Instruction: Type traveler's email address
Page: traveler
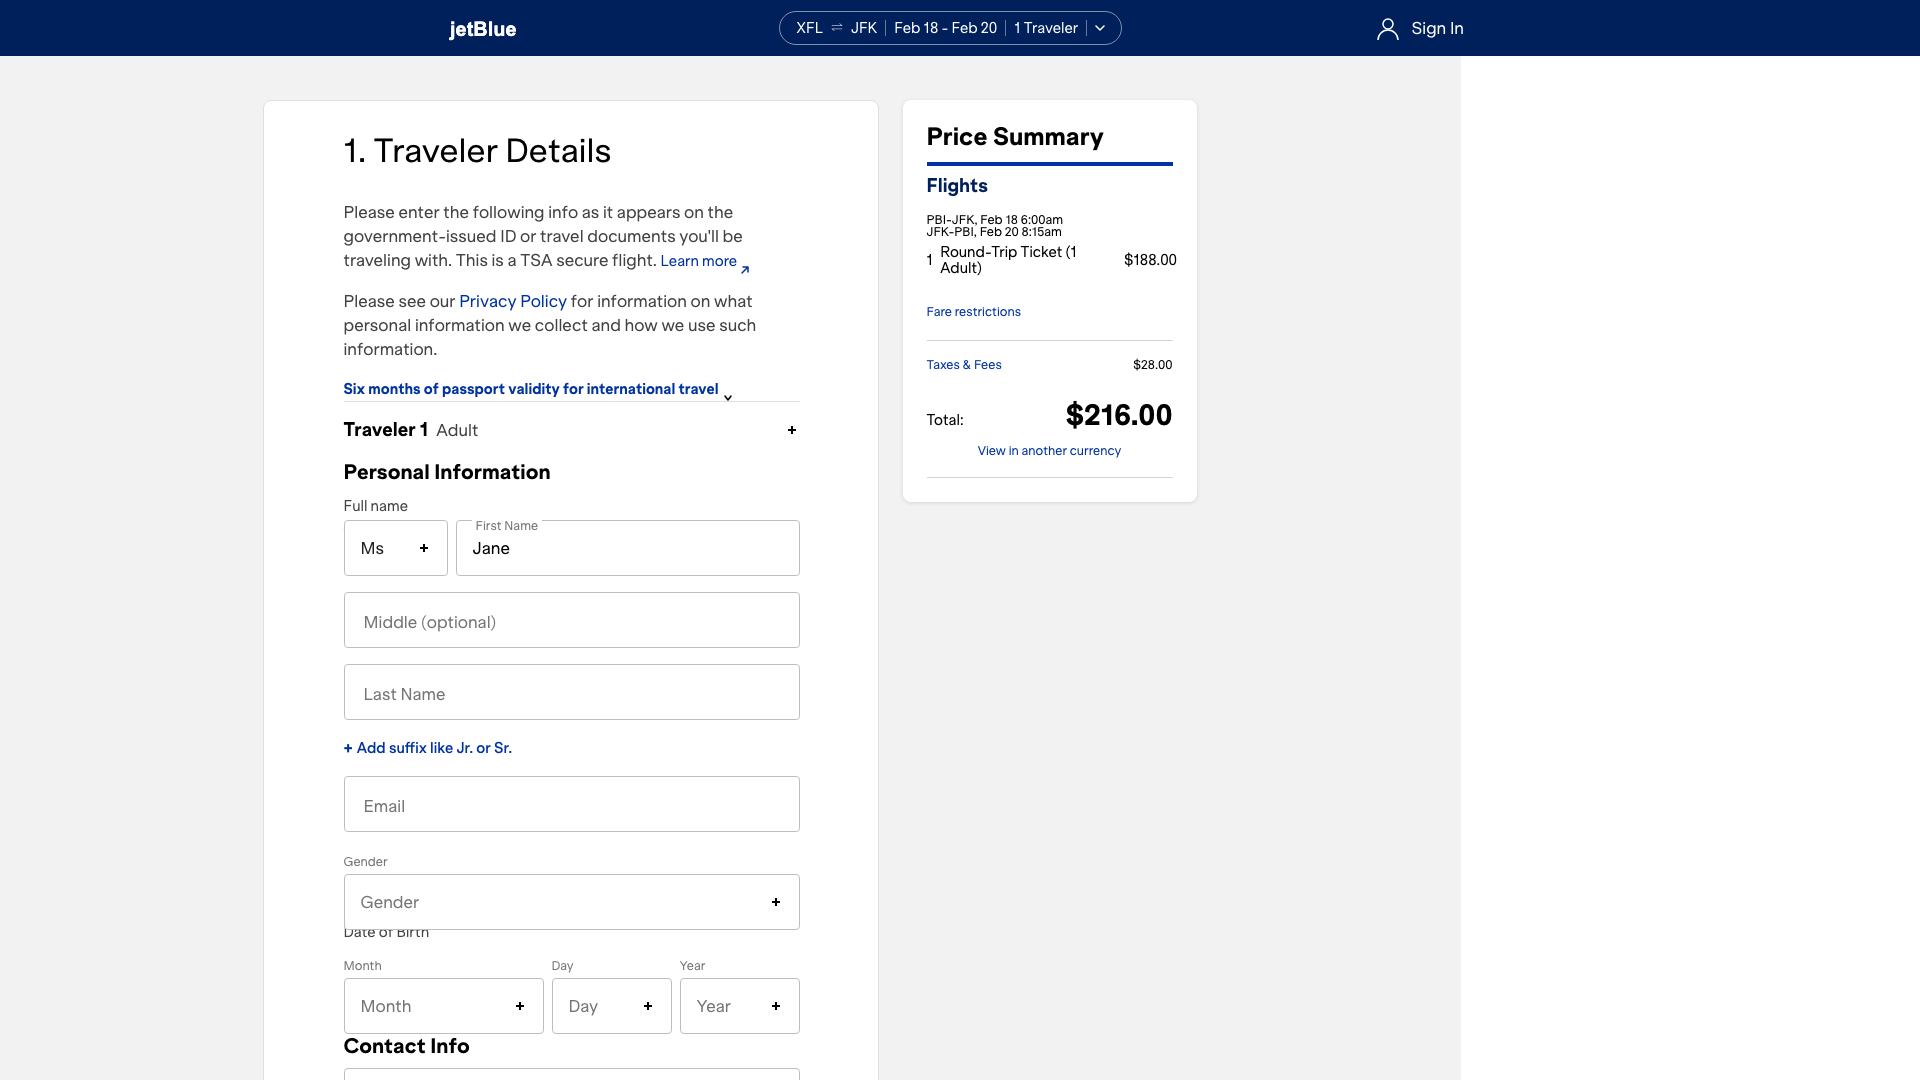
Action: type